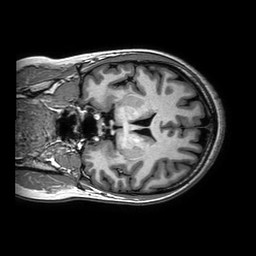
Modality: T1w
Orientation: coronal
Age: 35
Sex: female
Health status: ill
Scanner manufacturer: philips
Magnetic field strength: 3 T
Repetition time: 0.006642 s
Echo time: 0.002973 s